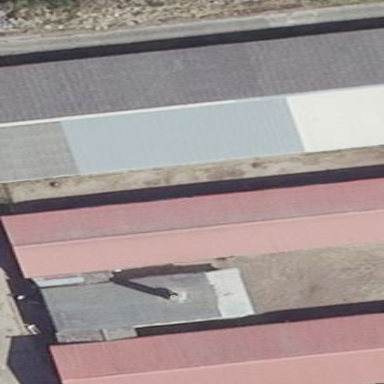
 oriented along the structure. The roof is painted grey."